Question: I am trying to draw segments over each bar of a barchart with 'ggplot2'. I know how to do this with a continuous X-axis, but not with this discrete axis.
What I did is a kind of "hack" by making-up a line with text.
It looks nice in the picture, but I don't get the legend for the "limit" metal concentration and, most of all, the length of the segment changes every time I zoom in or out.
Does anyone know which geometry could implement this better?

'''
df = data.frame('metal'=c("Cu", "Fr", "Zn"), 'observed'=c(550, 60, 100), 'limit'=c(200, 150, 120))
ggplot(data=df) + aes(x=metal) +
geom_bar(aes(y=observed), stat="identity", fill="grey") +
geom_text(aes(y=limit, label="_____________"), size=rel(6), color="red")
'''
The question is close to <URL> one
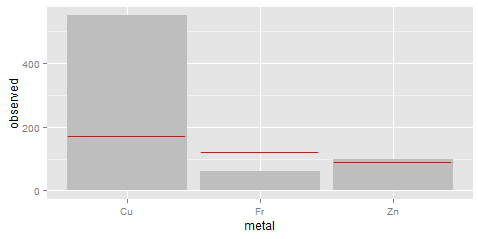
Answer: Adapted from <URL>
'''
ggplot(data=df) + aes(x=metal) +
geom_bar(aes(y=observed), stat="identity", fill="grey") +
geom_errorbar(aes(y=limit,ymin=limit,ymax=limit,colour="limit"))
'''